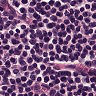
Metastatic tissue present: no